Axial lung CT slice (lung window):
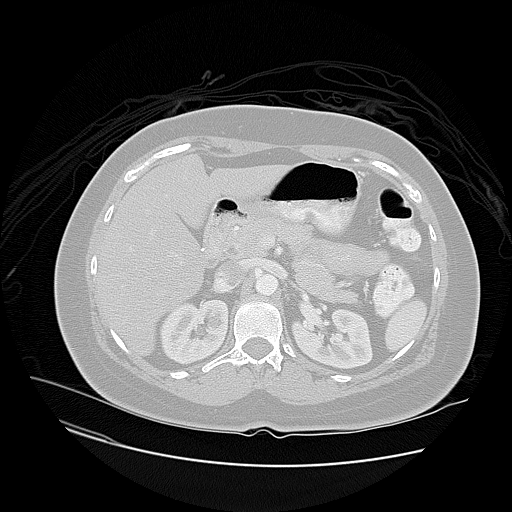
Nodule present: no